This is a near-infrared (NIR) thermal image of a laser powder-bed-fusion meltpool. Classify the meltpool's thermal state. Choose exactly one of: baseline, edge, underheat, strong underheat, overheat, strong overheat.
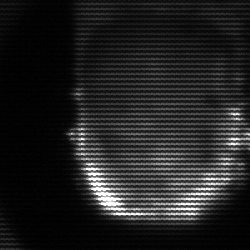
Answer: baseline